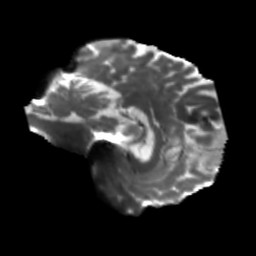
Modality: T2w
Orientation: sagittal
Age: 71
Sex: female
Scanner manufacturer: siemens
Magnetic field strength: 3 T
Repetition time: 5.47 s
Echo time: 0.0854 s